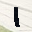
Label: 1